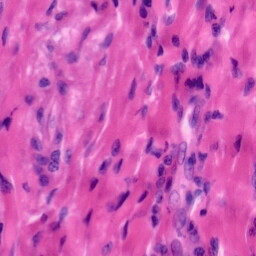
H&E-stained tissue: Tonsil